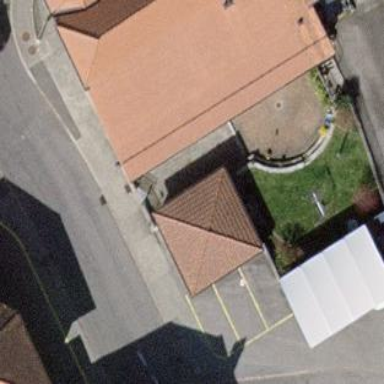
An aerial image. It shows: Building with pyramidal-shaped roof.